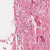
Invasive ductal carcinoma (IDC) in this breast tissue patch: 0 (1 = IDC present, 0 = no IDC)